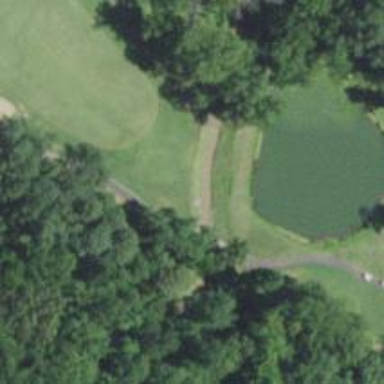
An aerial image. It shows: Path for both road and golf.